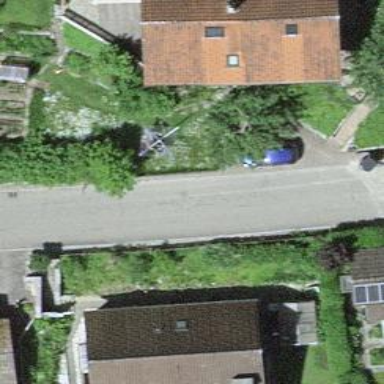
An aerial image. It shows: Garage.